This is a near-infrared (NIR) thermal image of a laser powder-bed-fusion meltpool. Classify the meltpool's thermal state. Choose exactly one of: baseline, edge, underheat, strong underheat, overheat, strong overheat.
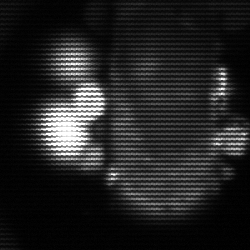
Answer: strong underheat